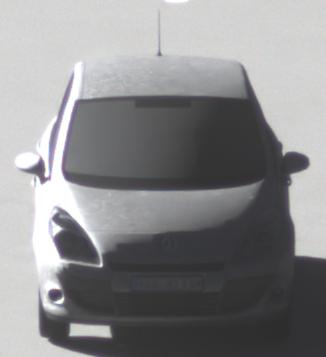
Make: Renault
Model: Scénic 1.6 16V 110
Detailed model: Scénic (III)
Model produced from: 2009/06
Model produced until: 2010/08
Doors: 5
Color: white
Road condition: dry road
Daytime: morning or afternoon
Contrast: high contrast